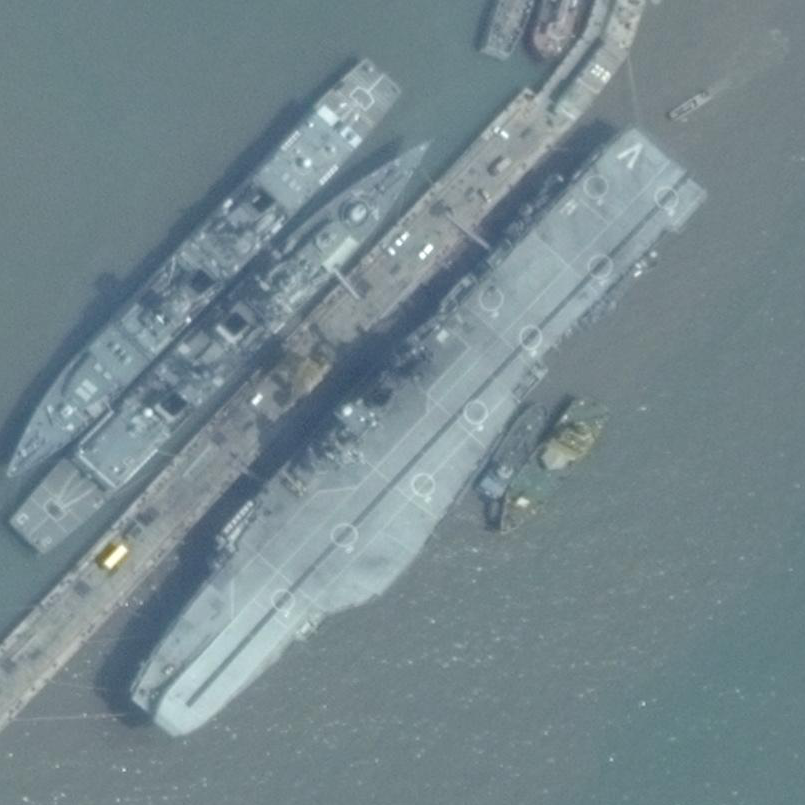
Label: INS_Virrat_aircraft_carrier